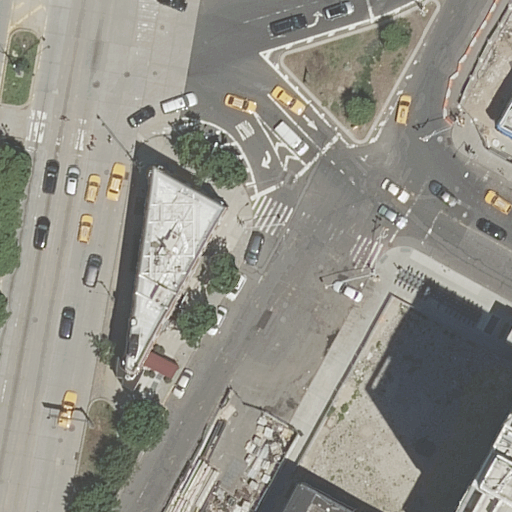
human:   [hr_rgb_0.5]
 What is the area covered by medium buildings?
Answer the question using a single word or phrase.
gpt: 474m2

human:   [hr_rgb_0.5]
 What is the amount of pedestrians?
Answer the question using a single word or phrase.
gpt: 1

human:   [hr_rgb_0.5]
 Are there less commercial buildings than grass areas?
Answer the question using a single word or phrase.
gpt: yes

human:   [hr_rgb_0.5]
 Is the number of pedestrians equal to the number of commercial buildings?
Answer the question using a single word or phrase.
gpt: no

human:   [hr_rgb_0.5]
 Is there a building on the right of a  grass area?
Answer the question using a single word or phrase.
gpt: yes

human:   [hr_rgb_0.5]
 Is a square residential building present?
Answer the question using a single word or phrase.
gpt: no

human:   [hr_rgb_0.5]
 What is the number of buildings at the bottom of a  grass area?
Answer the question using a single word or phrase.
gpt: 6

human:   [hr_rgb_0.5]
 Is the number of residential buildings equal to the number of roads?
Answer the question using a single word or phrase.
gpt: no

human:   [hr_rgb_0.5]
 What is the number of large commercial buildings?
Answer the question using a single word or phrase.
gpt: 0

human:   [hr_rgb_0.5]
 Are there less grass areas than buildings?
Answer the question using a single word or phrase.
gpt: yes

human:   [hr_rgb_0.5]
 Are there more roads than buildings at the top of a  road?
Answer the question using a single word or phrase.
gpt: yes

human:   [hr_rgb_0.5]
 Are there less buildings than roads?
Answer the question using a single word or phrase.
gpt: yes

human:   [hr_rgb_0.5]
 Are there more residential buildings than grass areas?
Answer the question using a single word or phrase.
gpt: yes

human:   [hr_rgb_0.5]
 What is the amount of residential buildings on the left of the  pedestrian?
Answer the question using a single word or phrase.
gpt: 2

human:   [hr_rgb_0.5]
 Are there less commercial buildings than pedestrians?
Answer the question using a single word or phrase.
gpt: yes

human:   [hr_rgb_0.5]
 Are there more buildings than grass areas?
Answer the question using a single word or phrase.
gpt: yes

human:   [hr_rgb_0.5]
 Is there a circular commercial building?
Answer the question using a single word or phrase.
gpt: no

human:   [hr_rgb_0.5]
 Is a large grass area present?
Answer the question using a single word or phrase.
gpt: no

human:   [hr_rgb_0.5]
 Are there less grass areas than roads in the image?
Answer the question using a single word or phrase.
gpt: yes

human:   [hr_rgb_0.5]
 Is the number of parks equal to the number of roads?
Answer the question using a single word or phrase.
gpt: no

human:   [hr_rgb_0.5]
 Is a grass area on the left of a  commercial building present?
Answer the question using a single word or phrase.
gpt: no

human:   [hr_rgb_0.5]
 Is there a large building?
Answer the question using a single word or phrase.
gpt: yes

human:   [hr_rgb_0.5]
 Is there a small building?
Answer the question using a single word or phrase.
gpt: yes

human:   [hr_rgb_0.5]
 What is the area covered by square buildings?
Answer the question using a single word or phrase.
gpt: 0m2

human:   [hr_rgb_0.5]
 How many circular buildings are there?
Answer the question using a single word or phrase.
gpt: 0

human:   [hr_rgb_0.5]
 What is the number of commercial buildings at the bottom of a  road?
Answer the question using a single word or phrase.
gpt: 0

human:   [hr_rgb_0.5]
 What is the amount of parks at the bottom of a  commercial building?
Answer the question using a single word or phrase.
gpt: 0

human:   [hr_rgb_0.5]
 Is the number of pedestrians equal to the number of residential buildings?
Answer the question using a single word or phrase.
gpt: no

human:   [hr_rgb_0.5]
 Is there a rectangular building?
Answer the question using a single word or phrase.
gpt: yes

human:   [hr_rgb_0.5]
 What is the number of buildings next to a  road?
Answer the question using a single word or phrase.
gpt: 6

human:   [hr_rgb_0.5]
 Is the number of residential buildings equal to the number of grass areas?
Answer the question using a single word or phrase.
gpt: no

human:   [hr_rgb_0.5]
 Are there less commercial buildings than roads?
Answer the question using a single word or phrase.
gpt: yes

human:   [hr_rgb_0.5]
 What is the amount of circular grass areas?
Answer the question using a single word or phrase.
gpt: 0

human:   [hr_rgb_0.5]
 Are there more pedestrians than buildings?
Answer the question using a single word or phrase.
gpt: no

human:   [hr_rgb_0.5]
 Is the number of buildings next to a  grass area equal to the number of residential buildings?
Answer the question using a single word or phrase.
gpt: yes

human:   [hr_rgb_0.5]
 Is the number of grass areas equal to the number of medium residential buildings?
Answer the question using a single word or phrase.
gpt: no